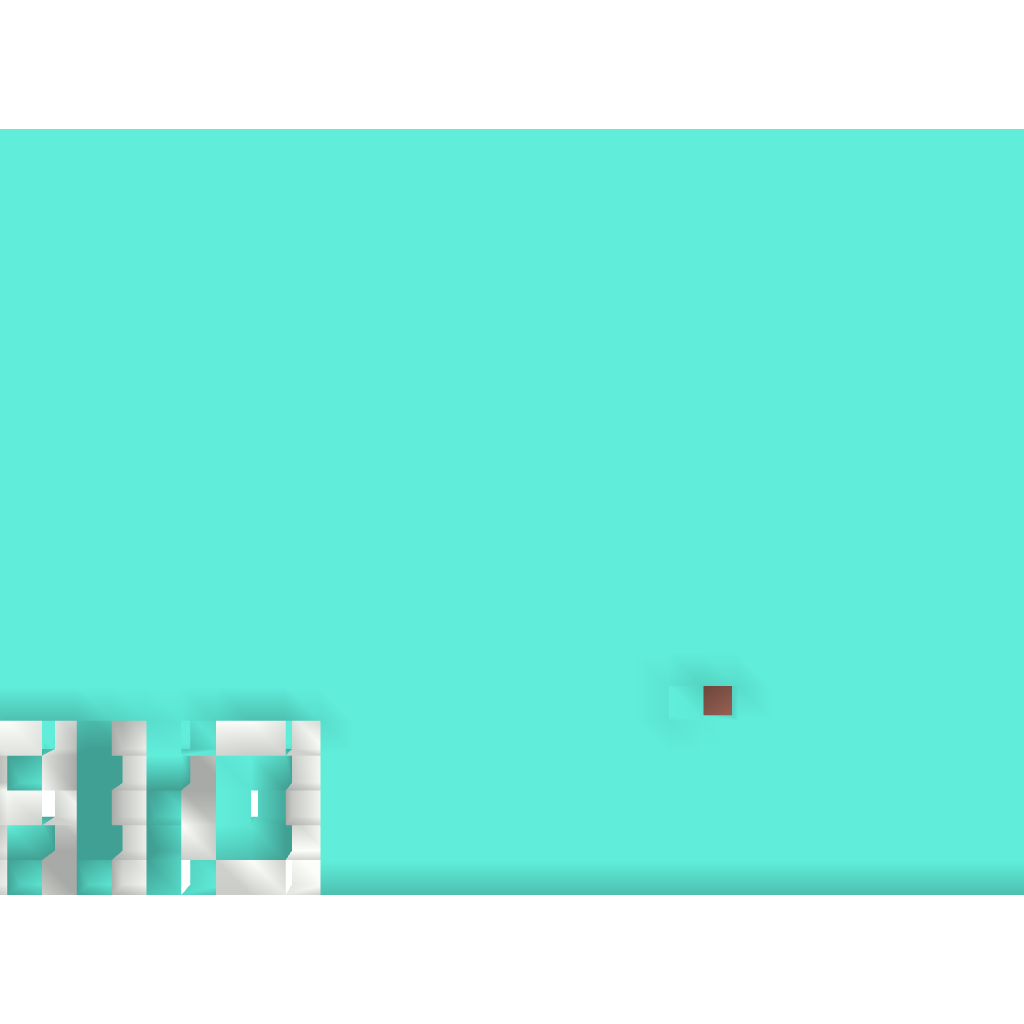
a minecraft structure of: Diamond Parkour